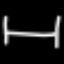
Label: bed